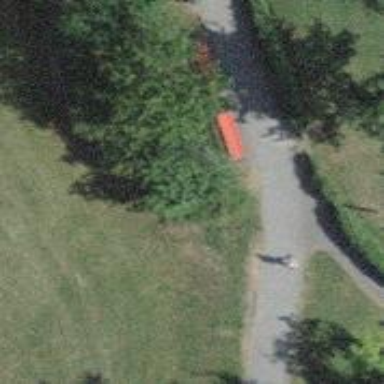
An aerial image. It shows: Red bench.